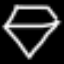
Label: diamond